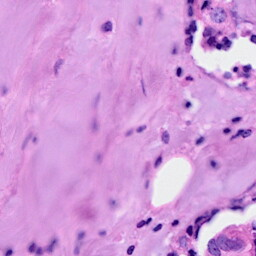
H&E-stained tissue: Breast